Question: I'm trying to remove blank spaces that appear in a CHAR column within DB2. I received some helped here with the function 'TRANSLATE' to determine if 'Left' contained records that began with three letters:
'''
select pat.f1, hos.hpid, hos.hpcd
from patall3 pat
join hospidl1 hos on pat.f1=hos.hpacct
where TRANSLATE(
LEFT( hos.hpid, 3 ),
'AAAAAAAAAAAAAAAAAAAAAAAAA',
'BCDEFGHIJKLMNOPQRSTUVWXYZ'
) <> 'AAA'
order by pat.f1;
'''
But as you can see in my screenshot, there are records that remain, presumably because they begin with a blank space. I tried 'cast (hos.hpid as varchar)' but that doesn't work. Is it possible to trim these blank spaces?

Thanks,
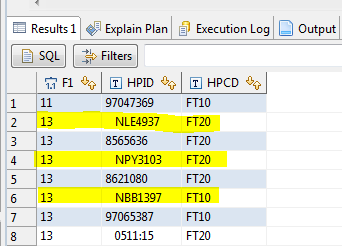
Answer: Use LTRIM() or TRIM() to trim blanks before the LEFT()
'''
select pat.f1, hos.hpid, hos.hpcd
from patall3 pat
join hospidl1 hos on pat.f1=hos.hpacct
where TRANSLATE(
LEFT( LTRIM(hos.hpid), 3 ),
'AAAAAAAAAAAAAAAAAAAAAAAAA',
'BCDEFGHIJKLMNOPQRSTUVWXYZ'
) <> 'AAA'
order by pat.f1;
'''
Note that the use of such functions in the WHERE clause means that performance is going to take a hit. At minimum, the query engine will have to do a full index scan; it may do a full table scan.
If this is a one time thing or a small table, it's not a big deal. But if you need to do this often on a big table look to see if your platform and version of DB2 supports expressions in indexes...
'''
create index myindex on hospidl1
( TRANSLATE(
LEFT( TRIM(hpid), 3 ),
'AAAAAAAAAAAAAAAAAAAAAAAAA',
'BCDEFGHIJKLMNOPQRSTUVWXYZ'
) );
'''